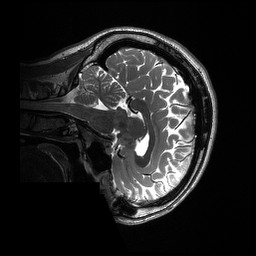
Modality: T2w
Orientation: sagittal
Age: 20
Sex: male